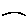
Label: line